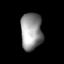
Tissue: prostate
Cell type: Fibroblasts
Senescence score: 0.7202
Nuclear area (px): 786
Mean DAPI intensity: 145.253